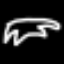
Label: palm tree